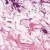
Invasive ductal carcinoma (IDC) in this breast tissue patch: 0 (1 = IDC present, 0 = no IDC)